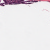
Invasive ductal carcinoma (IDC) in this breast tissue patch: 0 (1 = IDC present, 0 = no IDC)